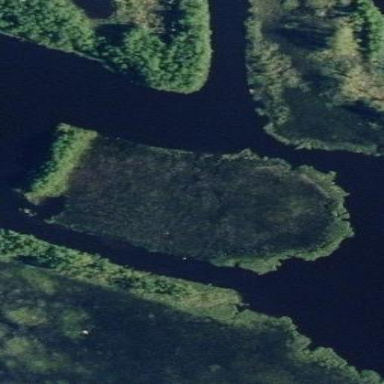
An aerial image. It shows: Islet.